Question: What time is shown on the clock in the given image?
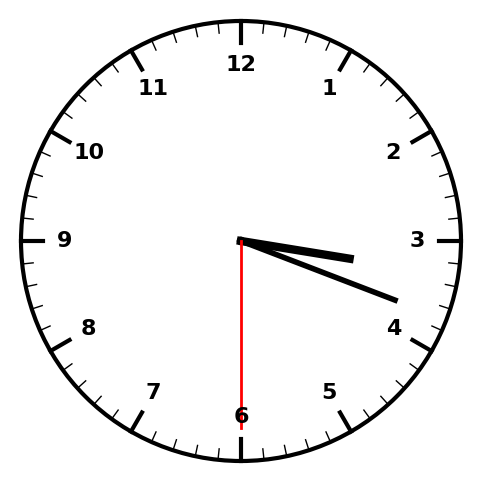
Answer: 03:18:30